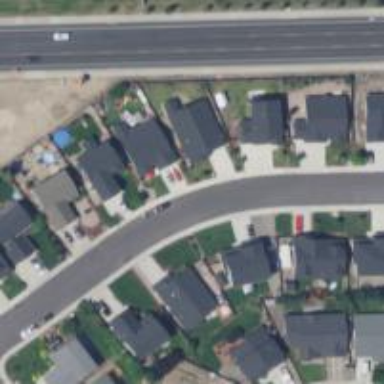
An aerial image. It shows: Residential road.